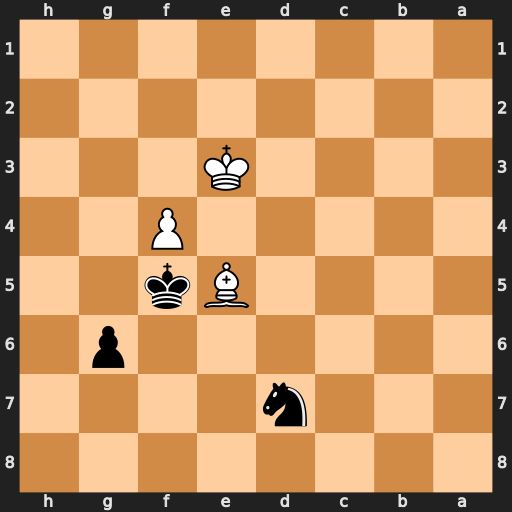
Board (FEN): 8/3n4/6p1/4Bk2/5P2/4K3/8/8
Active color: b
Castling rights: -
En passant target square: -
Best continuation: Nxe5 fxe5 Kxe5 Kf3 Kf5 Kg3 Kg5